Aerial crown-view tile of a tropical tree (Barro Colorado Island, Panama), acquired 20241216:
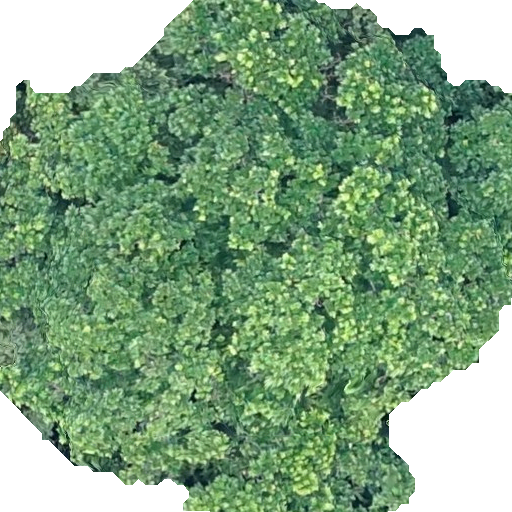
Species: Anacardium excelsum
GBIF accepted scientific name: Anacardium excelsum
Crown area: 329.562 m²